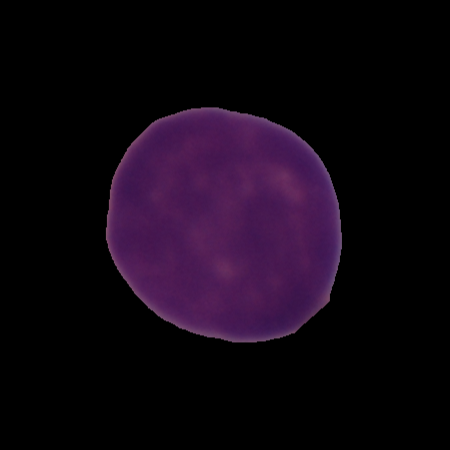
Label: cancer